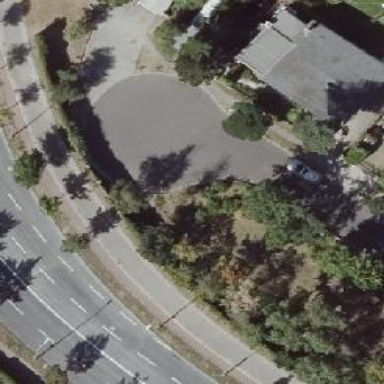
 there is parallel parking lane and sidewalk."